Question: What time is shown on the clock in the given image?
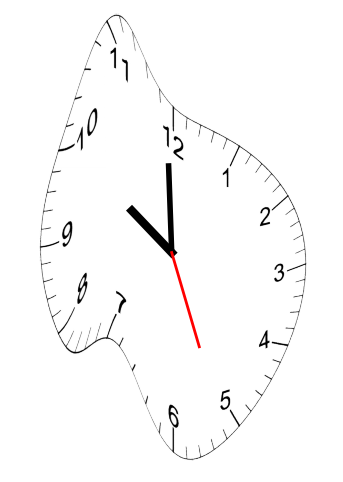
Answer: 09:59:26